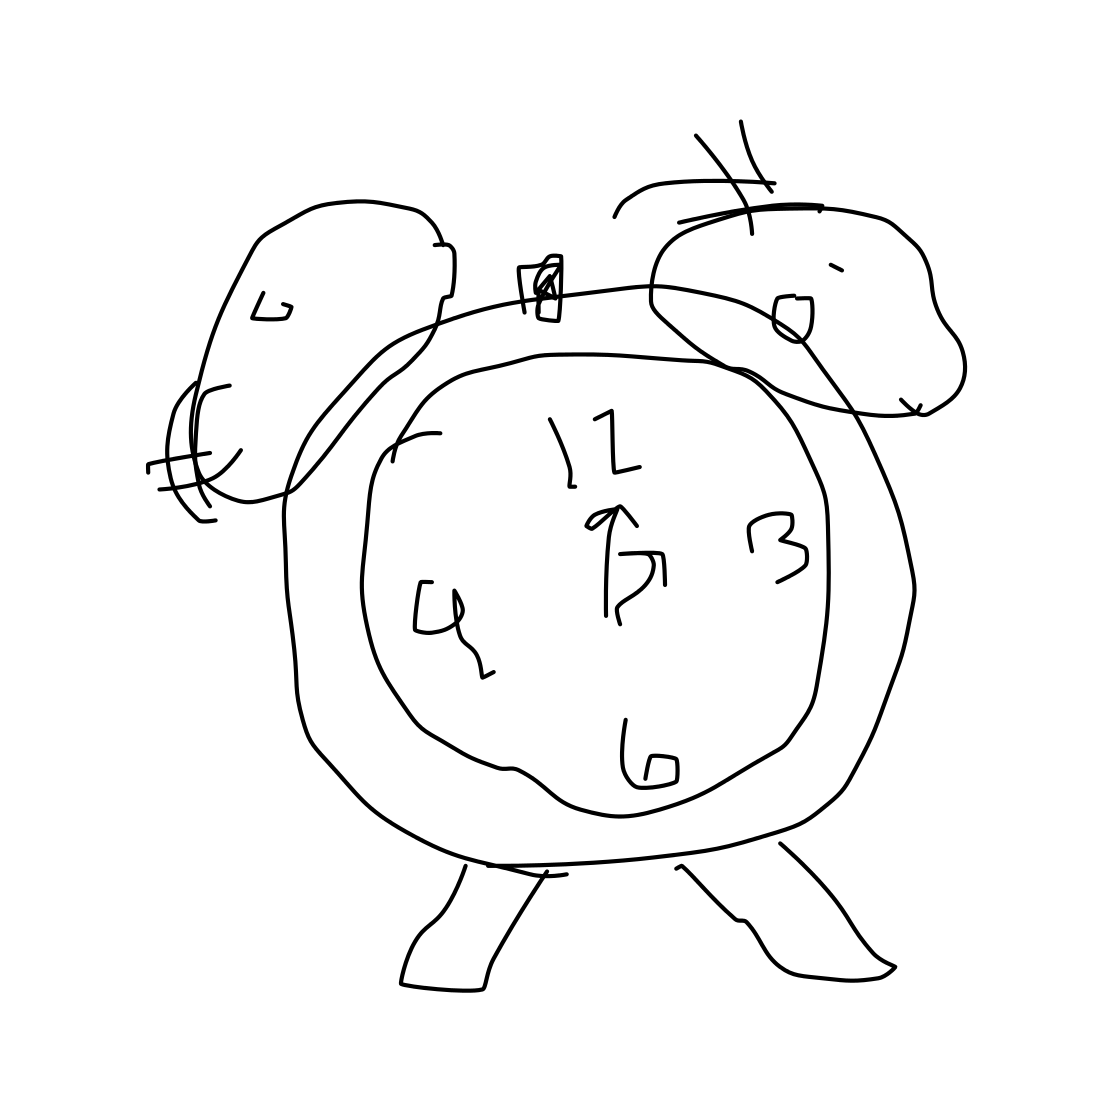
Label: alarm clock